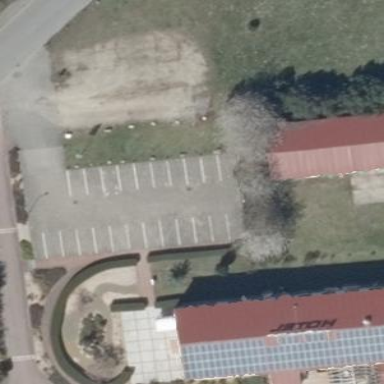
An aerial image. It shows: Parking area with paving stones surface.